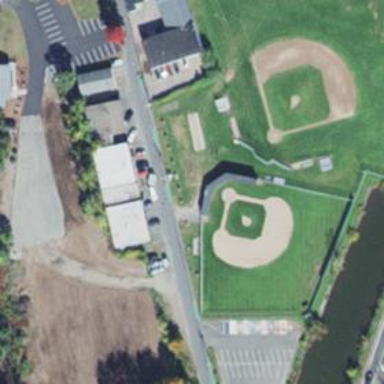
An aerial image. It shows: Softball pitch for leisure land activities.